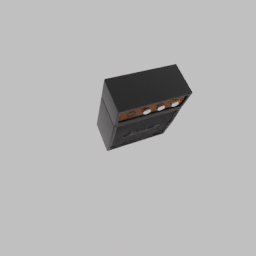
Label: electronics